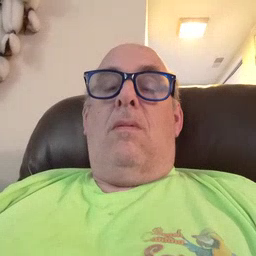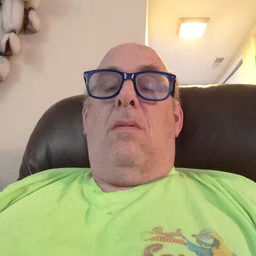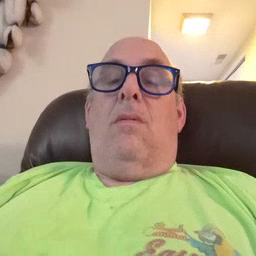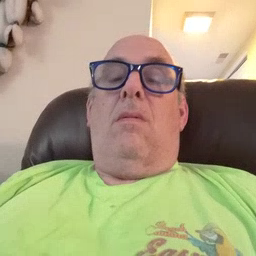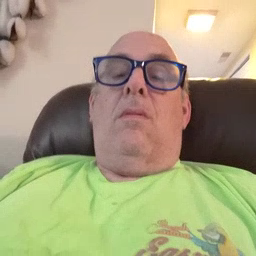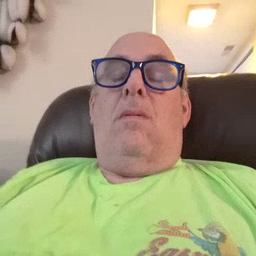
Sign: toy